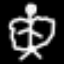
Label: angel